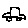
Label: car